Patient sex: M
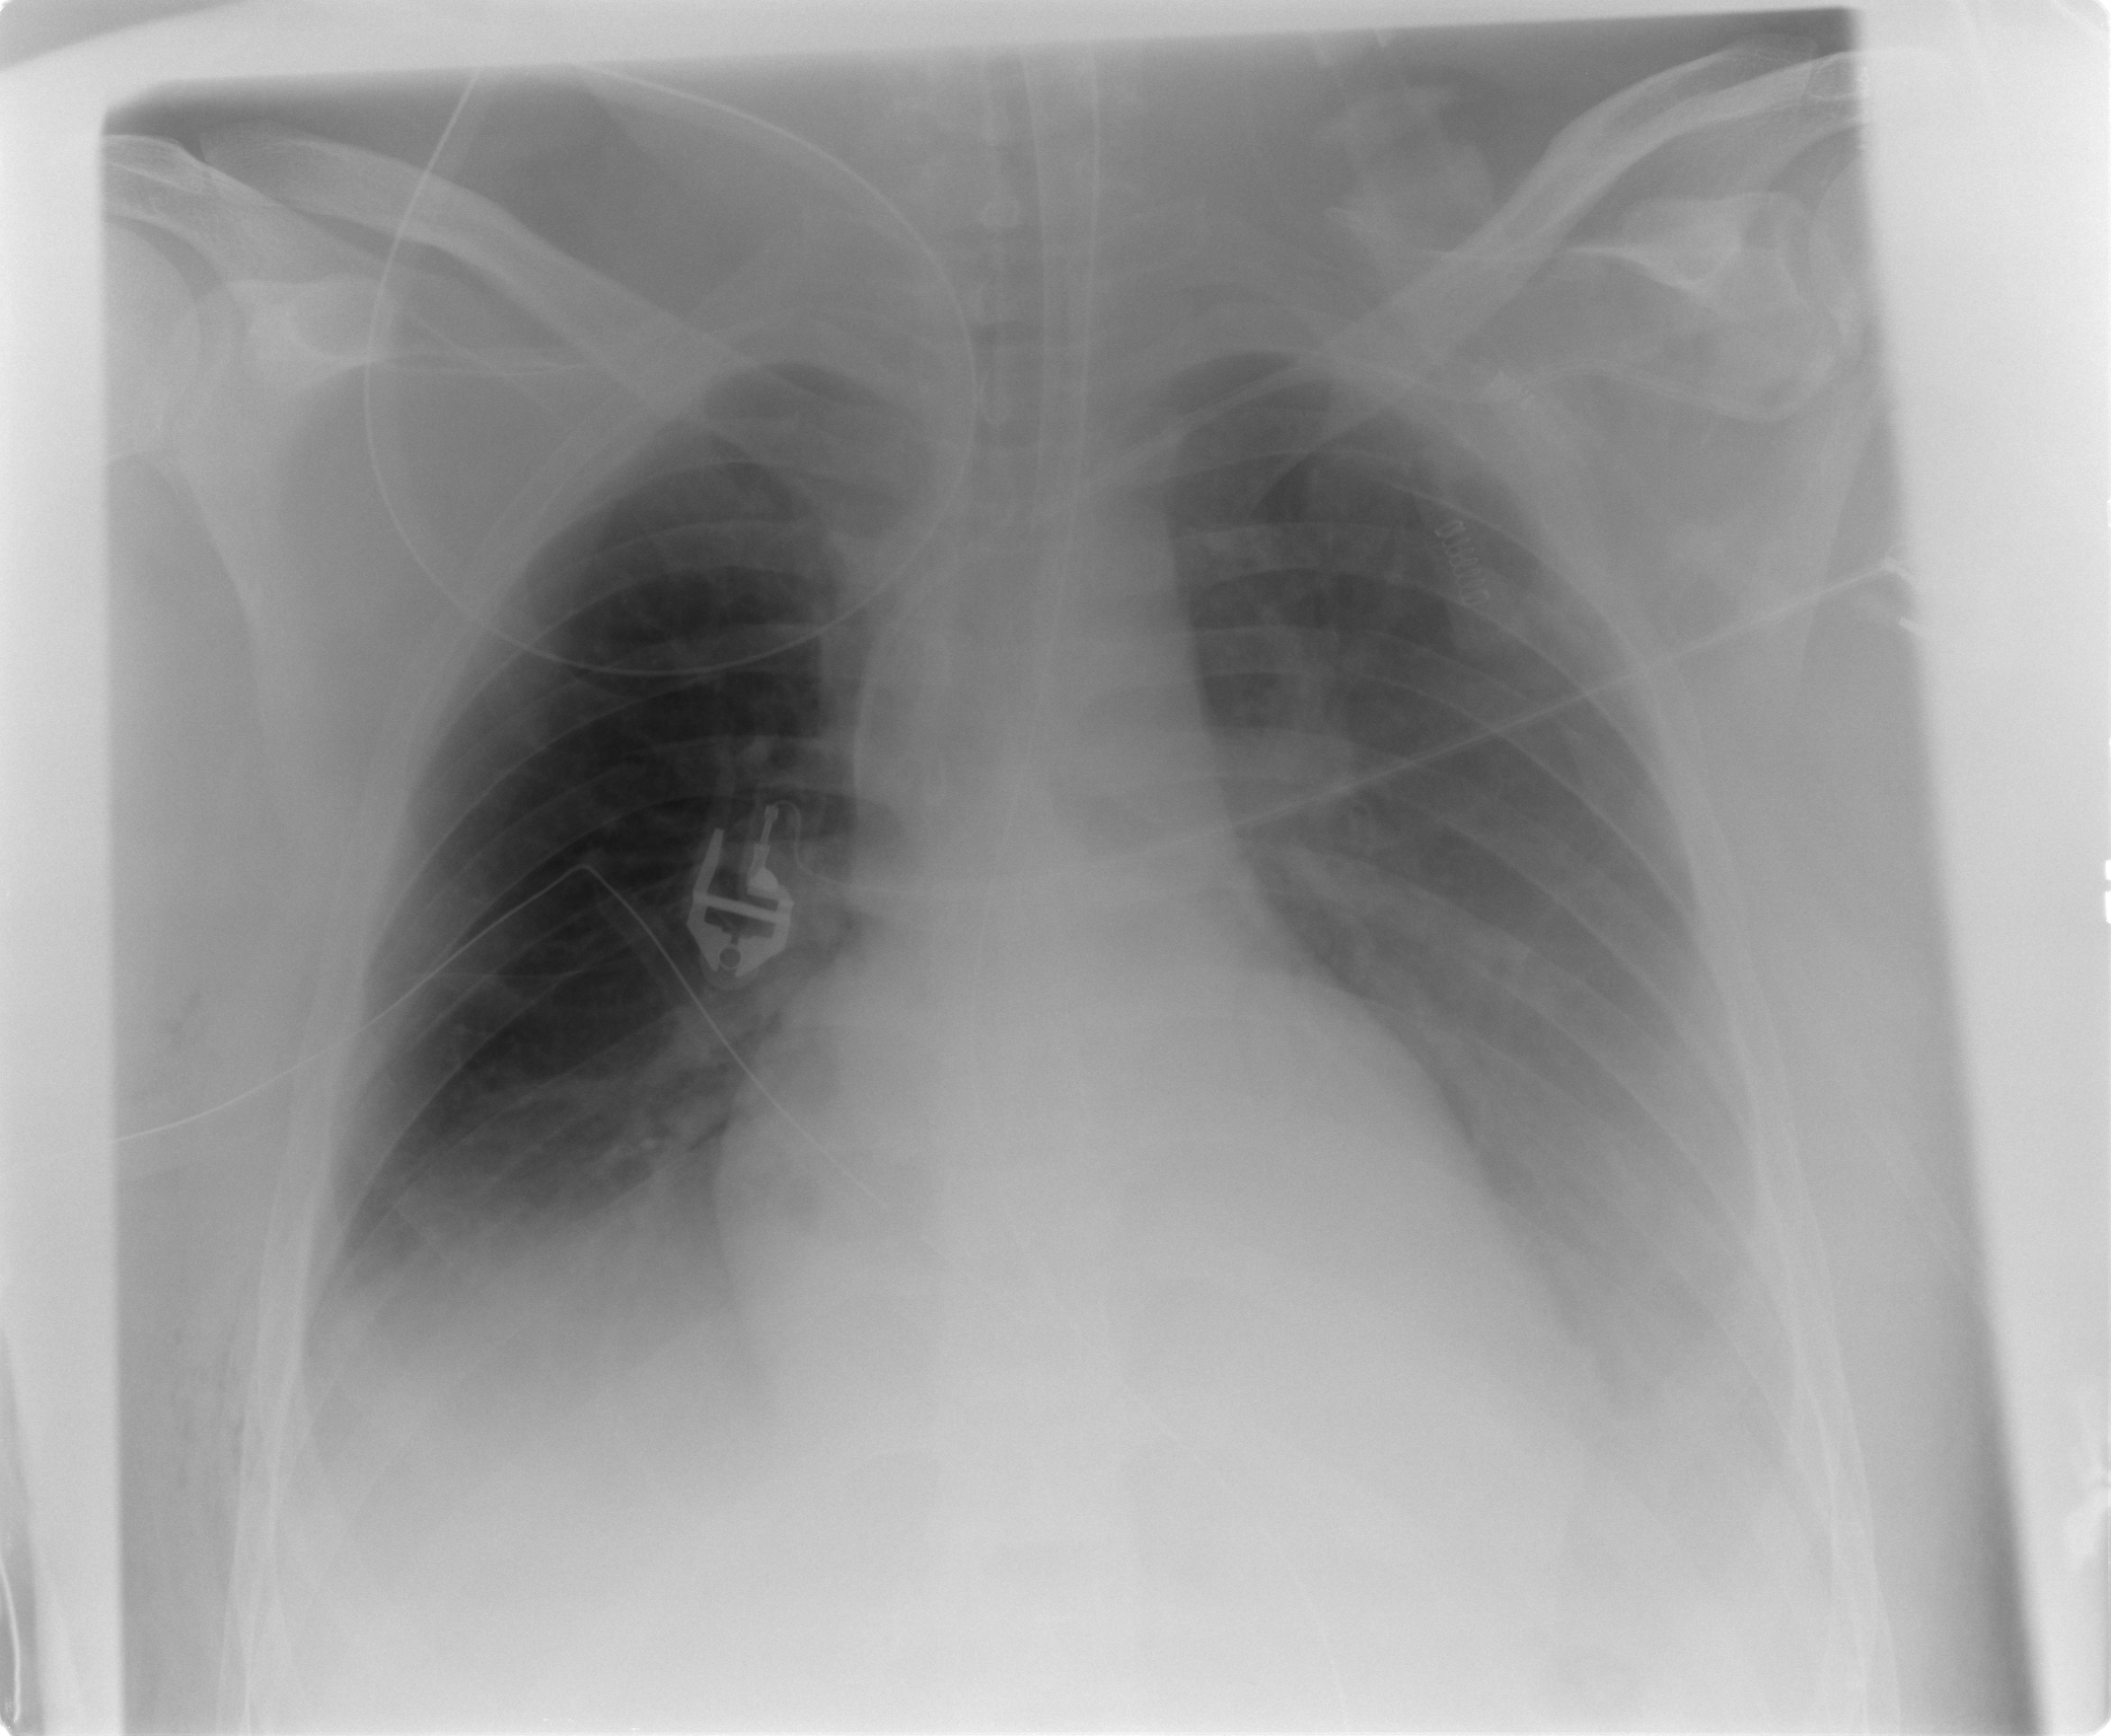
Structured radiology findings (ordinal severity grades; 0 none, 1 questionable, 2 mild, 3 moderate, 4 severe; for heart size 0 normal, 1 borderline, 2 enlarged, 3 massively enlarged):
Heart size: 0
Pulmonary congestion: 1
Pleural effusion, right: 2
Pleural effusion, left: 3
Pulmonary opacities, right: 0
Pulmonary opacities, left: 0
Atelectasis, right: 2
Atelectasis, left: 2